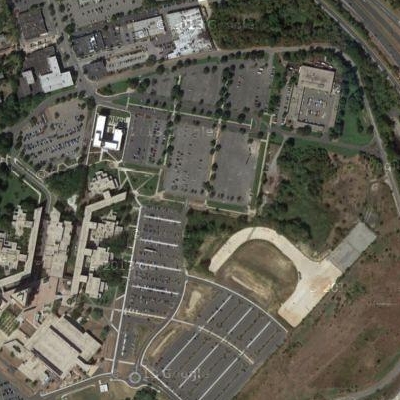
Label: Parking